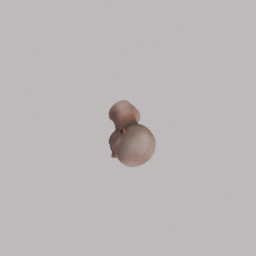
Label: people